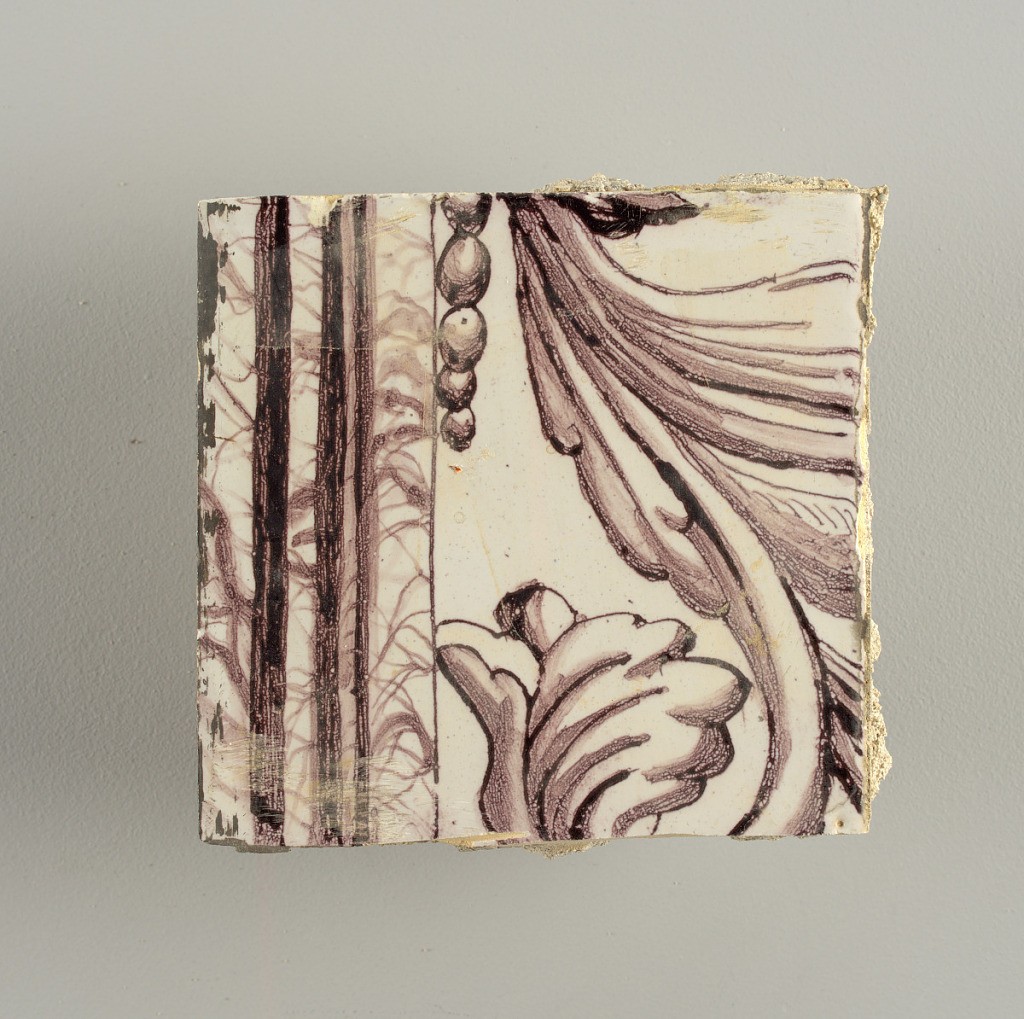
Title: Wall facing
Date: ca. 1725
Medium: Tin-glazed earthenware, underglaze
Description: Horizontal rectangle.  Thirty-seven tiles wide and twenty-one high with opening for door or window nineteen and one-half tiles high and twelve wide.  To left and right of opening, centered canopy above. Left, woman representing Hope, right, a sculputure urn.  Centered above opening, a mascaron.  Arabesque design of foliage.